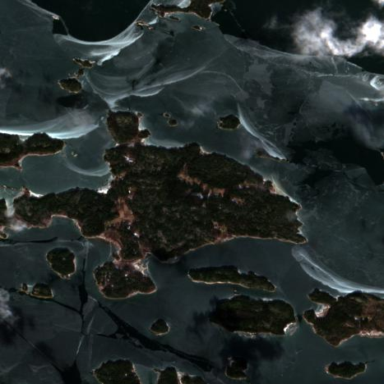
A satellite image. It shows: Island with natural coastline.